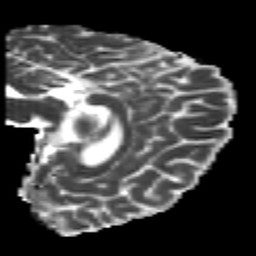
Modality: MD
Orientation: sagittal
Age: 22
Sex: male
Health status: healthy
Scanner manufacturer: philips
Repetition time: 7.383 s
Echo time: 0.08599 s